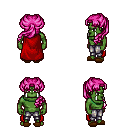
a pixel art fantasy rpg character, male body template, orc, green skin, red cape, metal pants, pink princess hairstyle, brown slippers, four views (front, back, left, right), 2x2 character sprite sheet, small pixel art, hard edges, no anti-aliasing